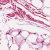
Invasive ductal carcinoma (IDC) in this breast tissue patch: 0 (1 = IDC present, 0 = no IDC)